Question: I have searched on Google (may be with wrong keyword) and visited the tutorials of ASP.NET/MVC website. But didn't understand the routing of MVC properly.
I have a scenario of the following figure. I want to display the Index.cshtml when the website lunched.
I have changed the RegisterRoutes method of Global.asax.cs file in various ways. The latest code (not working) is below
'''
routes.MapRoute(
"App", // Route name
"App/{controller}/{action}/{id}", // URL with parameters
new { controller = "Home", action = "Index", id = UrlParameter.Optional } // Parameter defaults
);
'''
I will be very happy if someone explains the MapRoute method with different example along with answering my problem.
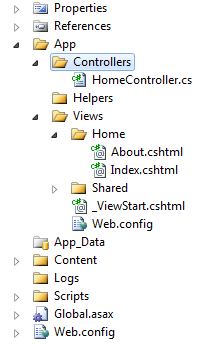
Answer: ASP.NET MVC 3 has a built in feature for sub folders. That is called (thanks @Morten for let me know the word). But after finishing the <URL> for Areas, I was still unable to run the web application. The error was showing . @Danny also noticed that.
Then I searched and found that, the .So, I removed those properties from the Web.config files. Then I was able to run. But there were some runtime errors when I wanted to navigate to my sub folder/area views. The error was when I click on the links for the views of the Areas folder.
Then I again searched and found helpful <URL> post. And then my application successfully run and I can navigate all of the pages.